Field crop: maize
Growth stage: 2
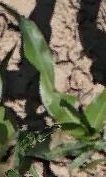
Species: maize